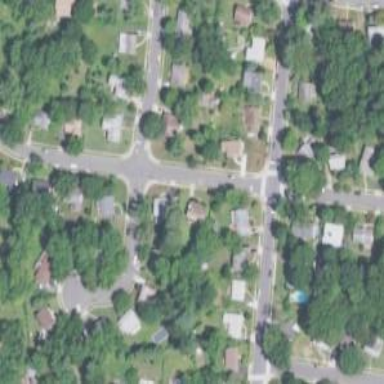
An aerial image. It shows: This residential area consists of single-family homes.